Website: bh-photo
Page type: orders-overview
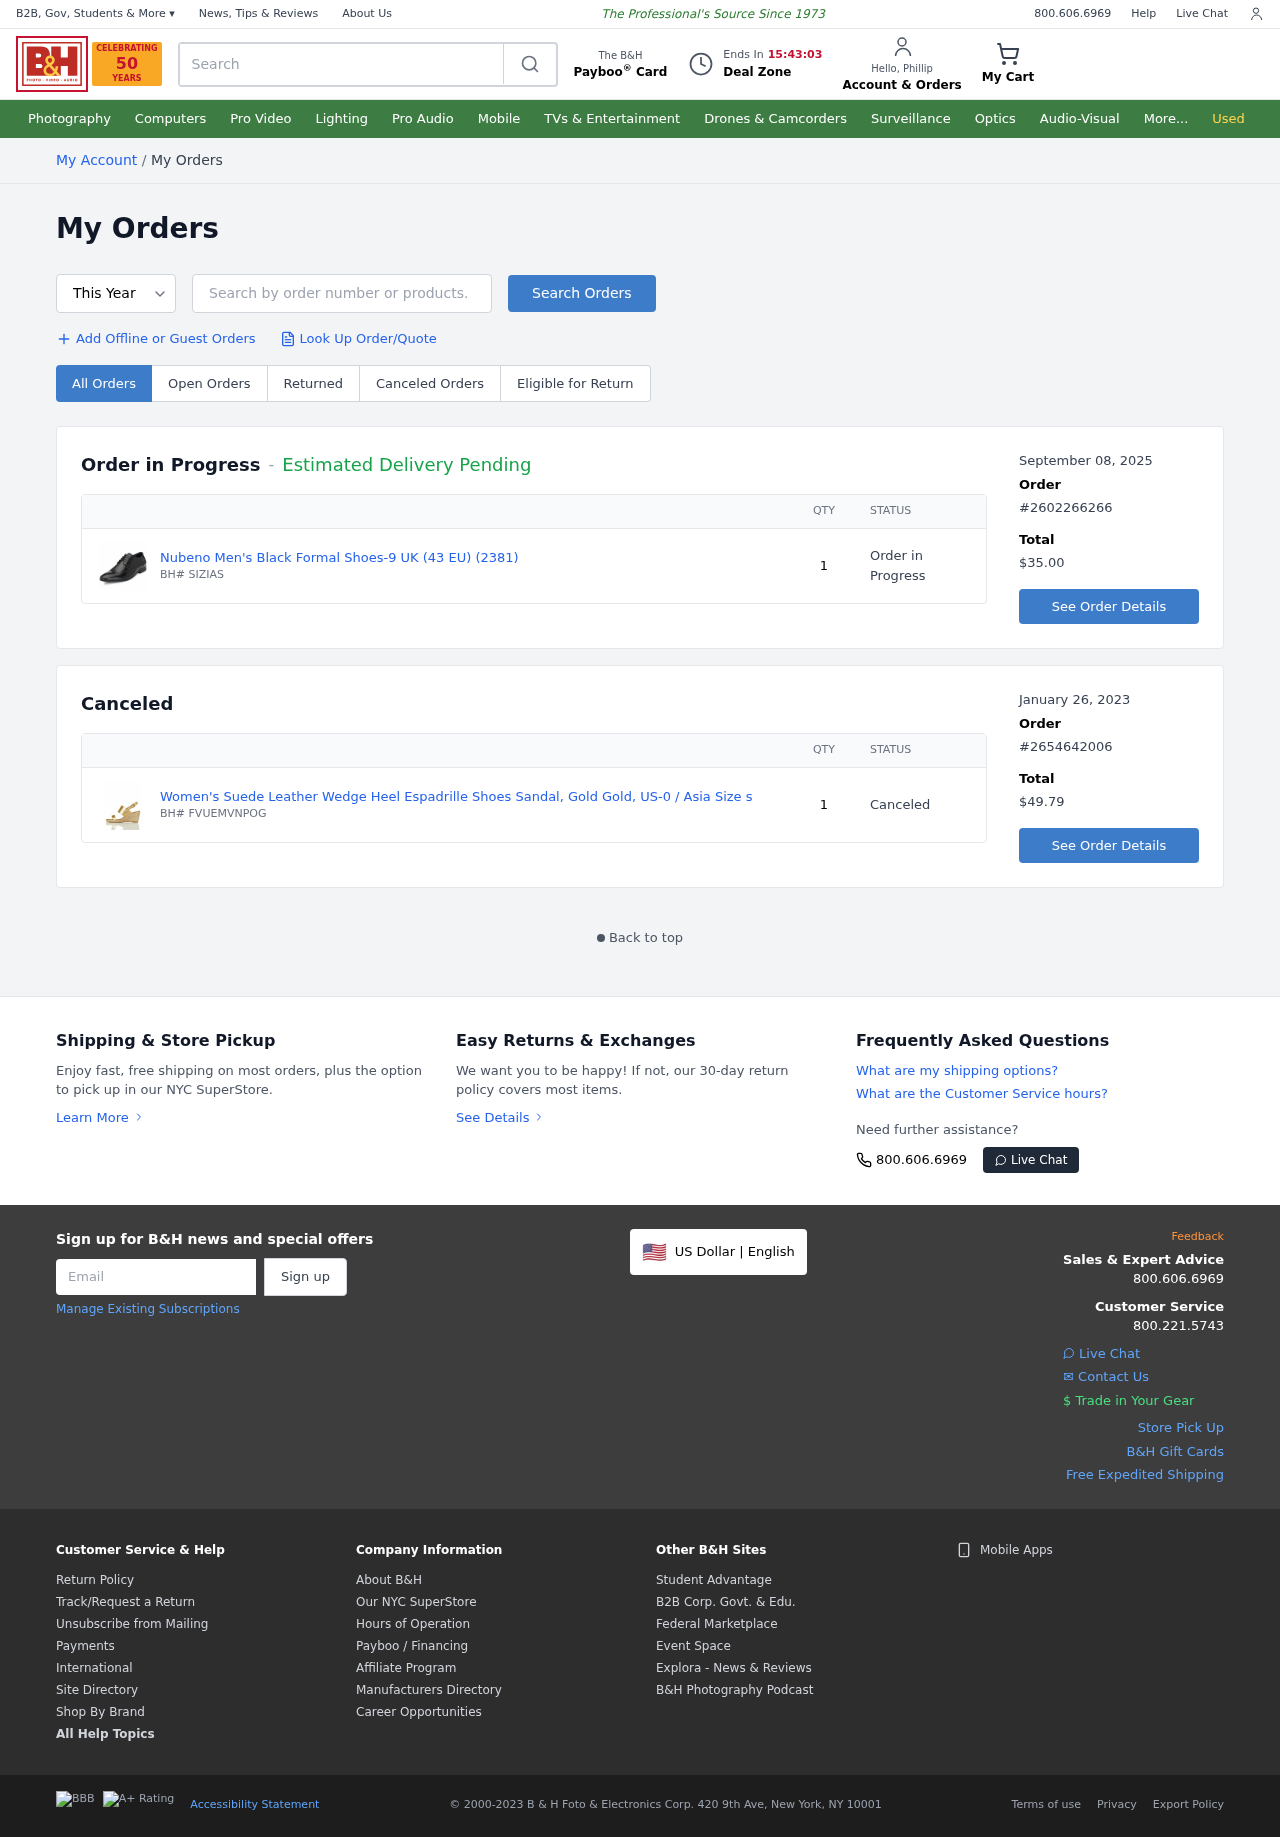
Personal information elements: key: PII_FIRSTNAME
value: Phillip
Product elements: key: PRODUCT1_NAME
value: Nubeno Men's Black Formal Shoes-9 UK (43 EU) (2381)
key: PRODUCT1_QUANTITY
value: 1
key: PRODUCT2_NAME
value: Women's Suede Leather Wedge Heel Espadrille Shoes Sandal, Gold Gold, US-0 / Asia Size s
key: PRODUCT2_QUANTITY
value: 1
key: PRODUCT1_SKU
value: BH# SIZIAS
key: PRODUCT2_SKU
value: BH# FVUEMVNPOG
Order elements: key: ORDER_DATE
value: September 08, 2025
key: ORDER_ID
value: #2602266266
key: ORDER_TOTAL
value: $35.00
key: ORDER_DATE2
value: January 26, 2023
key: ORDER_ID2
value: #2654642006
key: ORDER_TOTAL2
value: $49.79
Search elements: key: HEADER_SEARCH
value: Search
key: SEARCH_ORDERS
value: Search by order number or products.